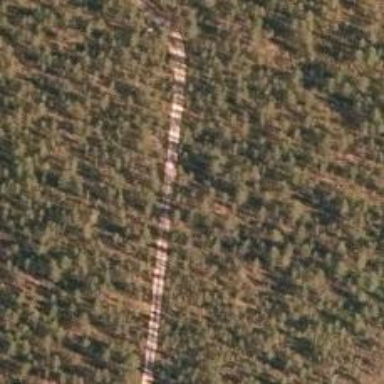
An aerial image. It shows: Track with grade 5 tracktype.